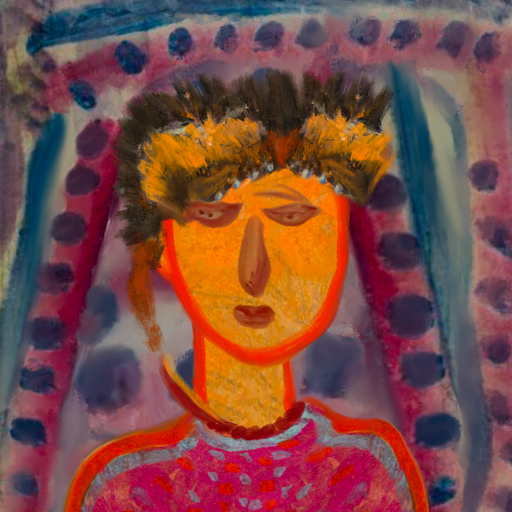
Background: HillGirl, Head And Neck Front: Sisters, Face Front: Pious_Lady, Bust: Sisters, Hair Front: Blank, Head Accessory: Gypsy_Queen, Second Necklace: Blank, Necklace: Pipe, Baby: Blank